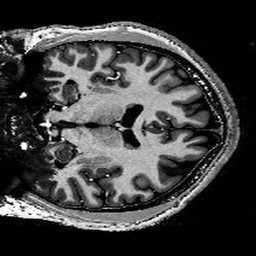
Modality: T1w
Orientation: coronal
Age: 22
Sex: male
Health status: healthy
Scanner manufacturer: siemens
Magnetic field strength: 9.4 T
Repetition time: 6 s
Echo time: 0.003 s